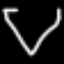
Label: diamond